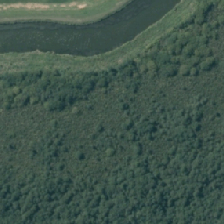
Land cover: herbaceous_freshwater_vege